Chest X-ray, AP view. Patient: 52 years old, sex M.
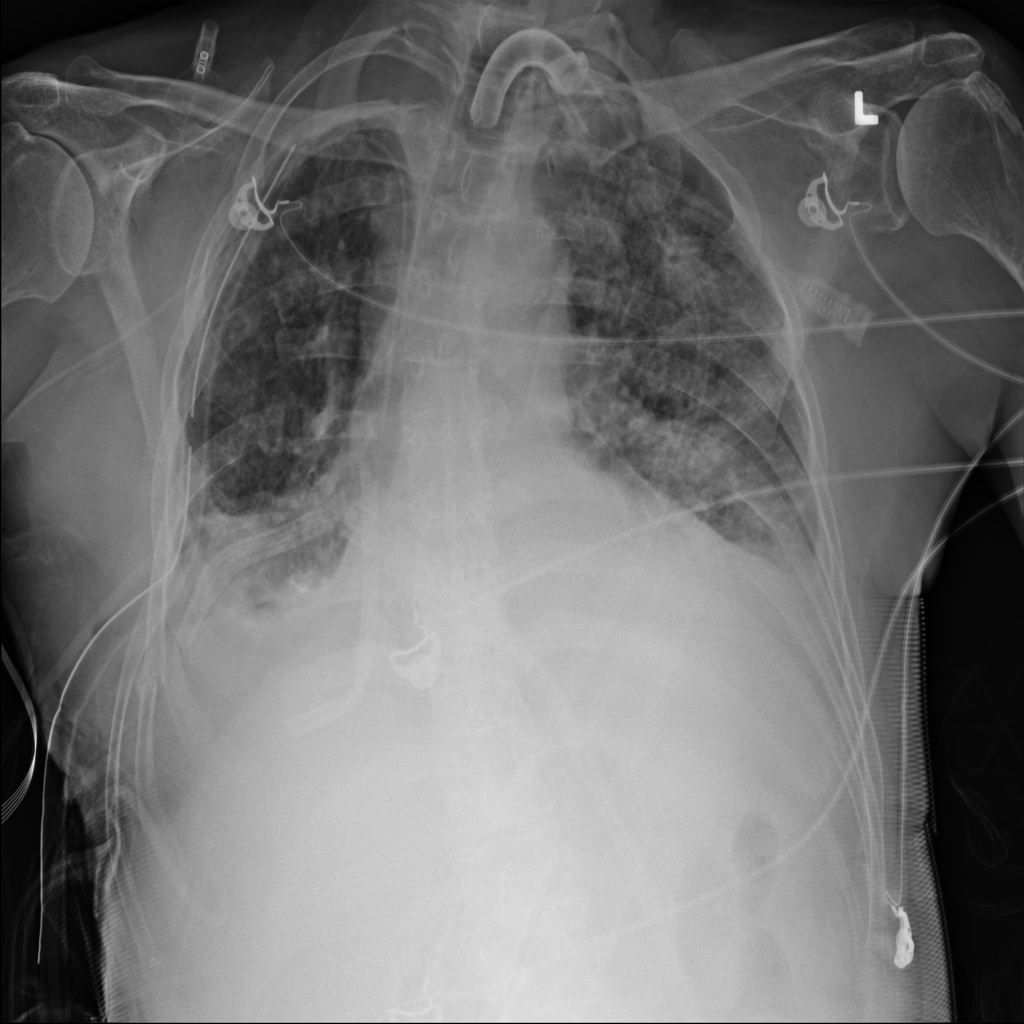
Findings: Infiltration